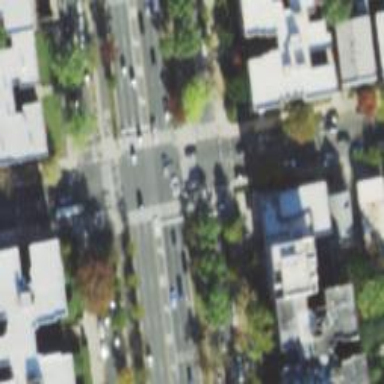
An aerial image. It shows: Asphalt footway with zebra crossing.